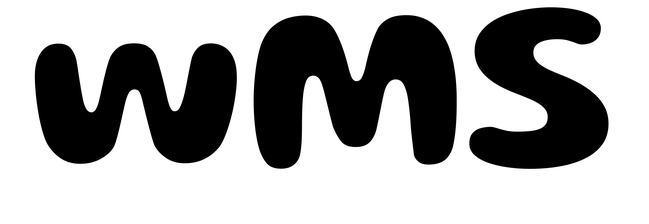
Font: Gluten_SemiBold